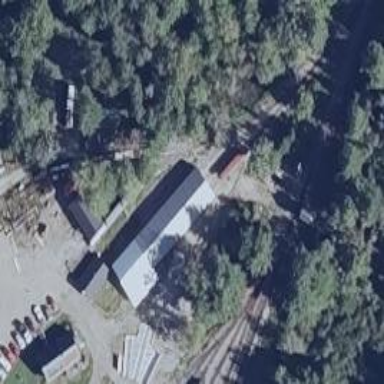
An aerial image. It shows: Narrow-gauge railway in service yard.